Question: I am rendering XPS using WPF. This is completely dynamic (XAML free).
In my code, I have following code to set up text rotation.
'''
Private Shared Sub ApplyRotation(style As BoxStyleData, run As TextElement)
If style IsNot Nothing Then
If Math.Abs(style.TextRotation) > Double.Epsilon Then
Dim effects = New TextEffectCollection
Dim effect = New TextEffect()
effect.Transform = New RotateTransform(style.TextRotation)
effect.PositionCount = 100
effects.Add(effect)
run.TextEffects = effects
End If
End If
End Sub
'''
It is inside FlowPanel, therefore some bug is preventing me from setting rotation for whole paragraph (more on that here <URL>
My problem is, even when I use the fix, result is not correct. After certain amount of characters, text is not rotated anymore:

Note, that screenshot is from XPS to which I render result.
When I render it to XAML, you can see that effect is correctly mapped to all 'Runs' in text.
'''
<Paragraph Margin="0,0,0,0" Padding="0,18.9,0,0" TextAlignment="Center" ClearFloaters="None" FontSize="14.62">
<Span FontSize="14.62"><Run><Run.TextEffects><TextEffect PositionCount="100"><TextEffect.Transform><RotateTransform Angle="356.7" /></TextEffect.Transform></TextEffect></Run.TextEffects>Denken Sie fruhzeitig</Run></Span><LineBreak />
<Span FontSize="14.62"><Run><Run.TextEffects><TextEffect PositionCount="100"><TextEffect.Transform><RotateTransform Angle="356.7" /></TextEffect.Transform></TextEffect></Run.TextEffects>an den</Run></Span><LineBreak />
<Span FontSize="14.62"><Run><Run.TextEffects><TextEffect PositionCount="100"><TextEffect.Transform><RotateTransform Angle="356.7" /></TextEffect.Transform></TextEffect></Run.TextEffects>Raderwechsel!</Run></Span><LineBreak />
<LineBreak />
<Span FontSize="14.62"><Run><Run.TextEffects><TextEffect PositionCount="100"><TextEffect.Transform><RotateTransform Angle="356.7" /></TextEffect.Transform></TextEffect></Run.TextEffects>Unser</Run></Span><LineBreak />
<Span FontWeight="Bold" FontSize="14.62"><Run><Run.TextEffects><TextEffect PositionCount="100"><TextEffect.Transform><RotateTransform Angle="356.7" /></TextEffect.Transform></TextEffect></Run.TextEffects>Winter Check-Point</Run></Span><LineBreak />
<Span FontSize="14.62"><Run><Run.TextEffects><TextEffect PositionCount="100"><TextEffect.Transform><RotateTransform Angle="356.7" /></TextEffect.Transform></TextEffect></Run.TextEffects>ist fur Sie offen!</Run></Span></Paragraph>
'''
Now, does anyone has any idea how to achieve rotation for whole text as I really need it.
Thanks
EDIT:
For quick test that it does not work properly, you can create WPF application and just paste following XAML Code
'''
<Window x:Class="MainWindow"
xmlns="http://schemas.microsoft.com/winfx/2006/xaml/presentation"
xmlns:x="http://schemas.microsoft.com/winfx/2006/xaml"
Title="MainWindow" Height="350" Width="525">
<Grid>
<FlowDocumentPageViewer>
<FlowDocument>
<Paragraph Margin="0,0,0,0" Padding="0,18.9,0,0" TextAlignment="Center" ClearFloaters="None" FontSize="14.62">
<Span FontSize="14.62">
<Run>
<Run.TextEffects>
<TextEffect PositionCount="100">
<TextEffect.Transform>
<RotateTransform Angle="356.7" />
</TextEffect.Transform>
</TextEffect>
</Run.TextEffects> Denken Sie fruhzeiti
</Run>
</Span>
<LineBreak />
<Span FontSize="14.62">
<Run>
<Run.TextEffects>
<TextEffect PositionCount="100">
<TextEffect.Transform>
<RotateTransform Angle="356.7" />
</TextEffect.Transform>
</TextEffect>
</Run.TextEffects> an den
</Run>
</Span>
<LineBreak />
<Span FontSize="14.62">
<Run>
<Run.TextEffects>
<TextEffect PositionCount="100">
<TextEffect.Transform>
<RotateTransform Angle="356.7" />
</TextEffect.Transform>
</TextEffect>
</Run.TextEffects> Raderwechsel!
</Run>
</Span>
<LineBreak />
<LineBreak />
<Span FontSize="14.62">
<Run>
<Run.TextEffects>
<TextEffect PositionCount="100">
<TextEffect.Transform>
<RotateTransform Angle="356.7" />
</TextEffect.Transform>
</TextEffect>
</Run.TextEffects> Unser
</Run>
</Span>
<LineBreak />
<Span FontWeight="Bold" FontSize="14.62">
<Run>
<Run.TextEffects>
<TextEffect PositionCount="100">
<TextEffect.Transform>
<RotateTransform Angle="356.7" />
</TextEffect.Transform>
</TextEffect>
</Run.TextEffects> Winter Check-Point
</Run>
</Span>
<LineBreak />
<Span FontSize="14.62">
<Run>
<Run.TextEffects>
<TextEffect PositionCount="100">
<TextEffect.Transform>
<RotateTransform Angle="356.7" />
</TextEffect.Transform>
</TextEffect>
</Run.TextEffects> ist fur Sie offen!
</Run>
</Span>
</Paragraph>
</FlowDocument>
</FlowDocumentPageViewer>
</Grid>
</Window>
'''
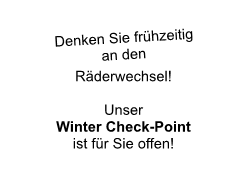
Answer: So, I've fixed it by switching
'''
effect.PositionCount = 100
'''
to
'''
effect.PositionCount = Integer.Max
'''
which fixed the problem.
I did not understand correctly what it stood for and thought it means something like percentage of effect done.